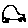
Label: car